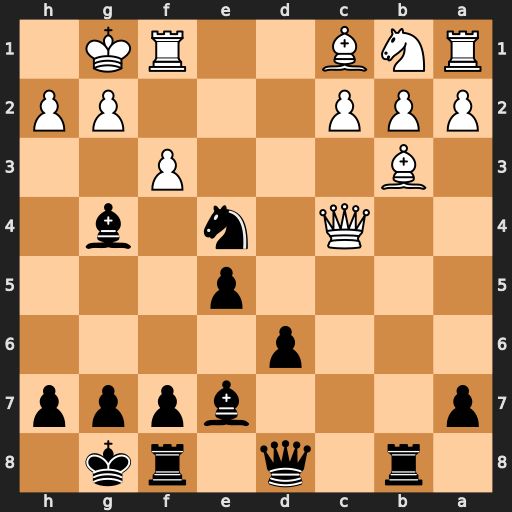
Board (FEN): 1r1q1rk1/p3bppp/3p4/4p3/2Q1n1b1/1B3P2/PPP3PP/RNB2RK1
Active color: b
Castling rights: -
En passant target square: -
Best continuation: Qb6+ Kh1 Nf2+ Rxf2 Qxf2